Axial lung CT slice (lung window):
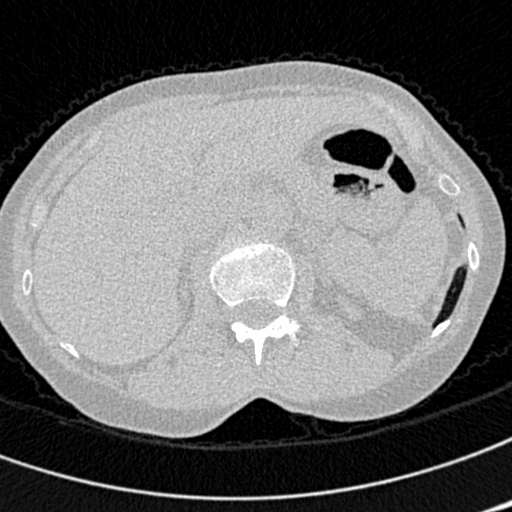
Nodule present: no